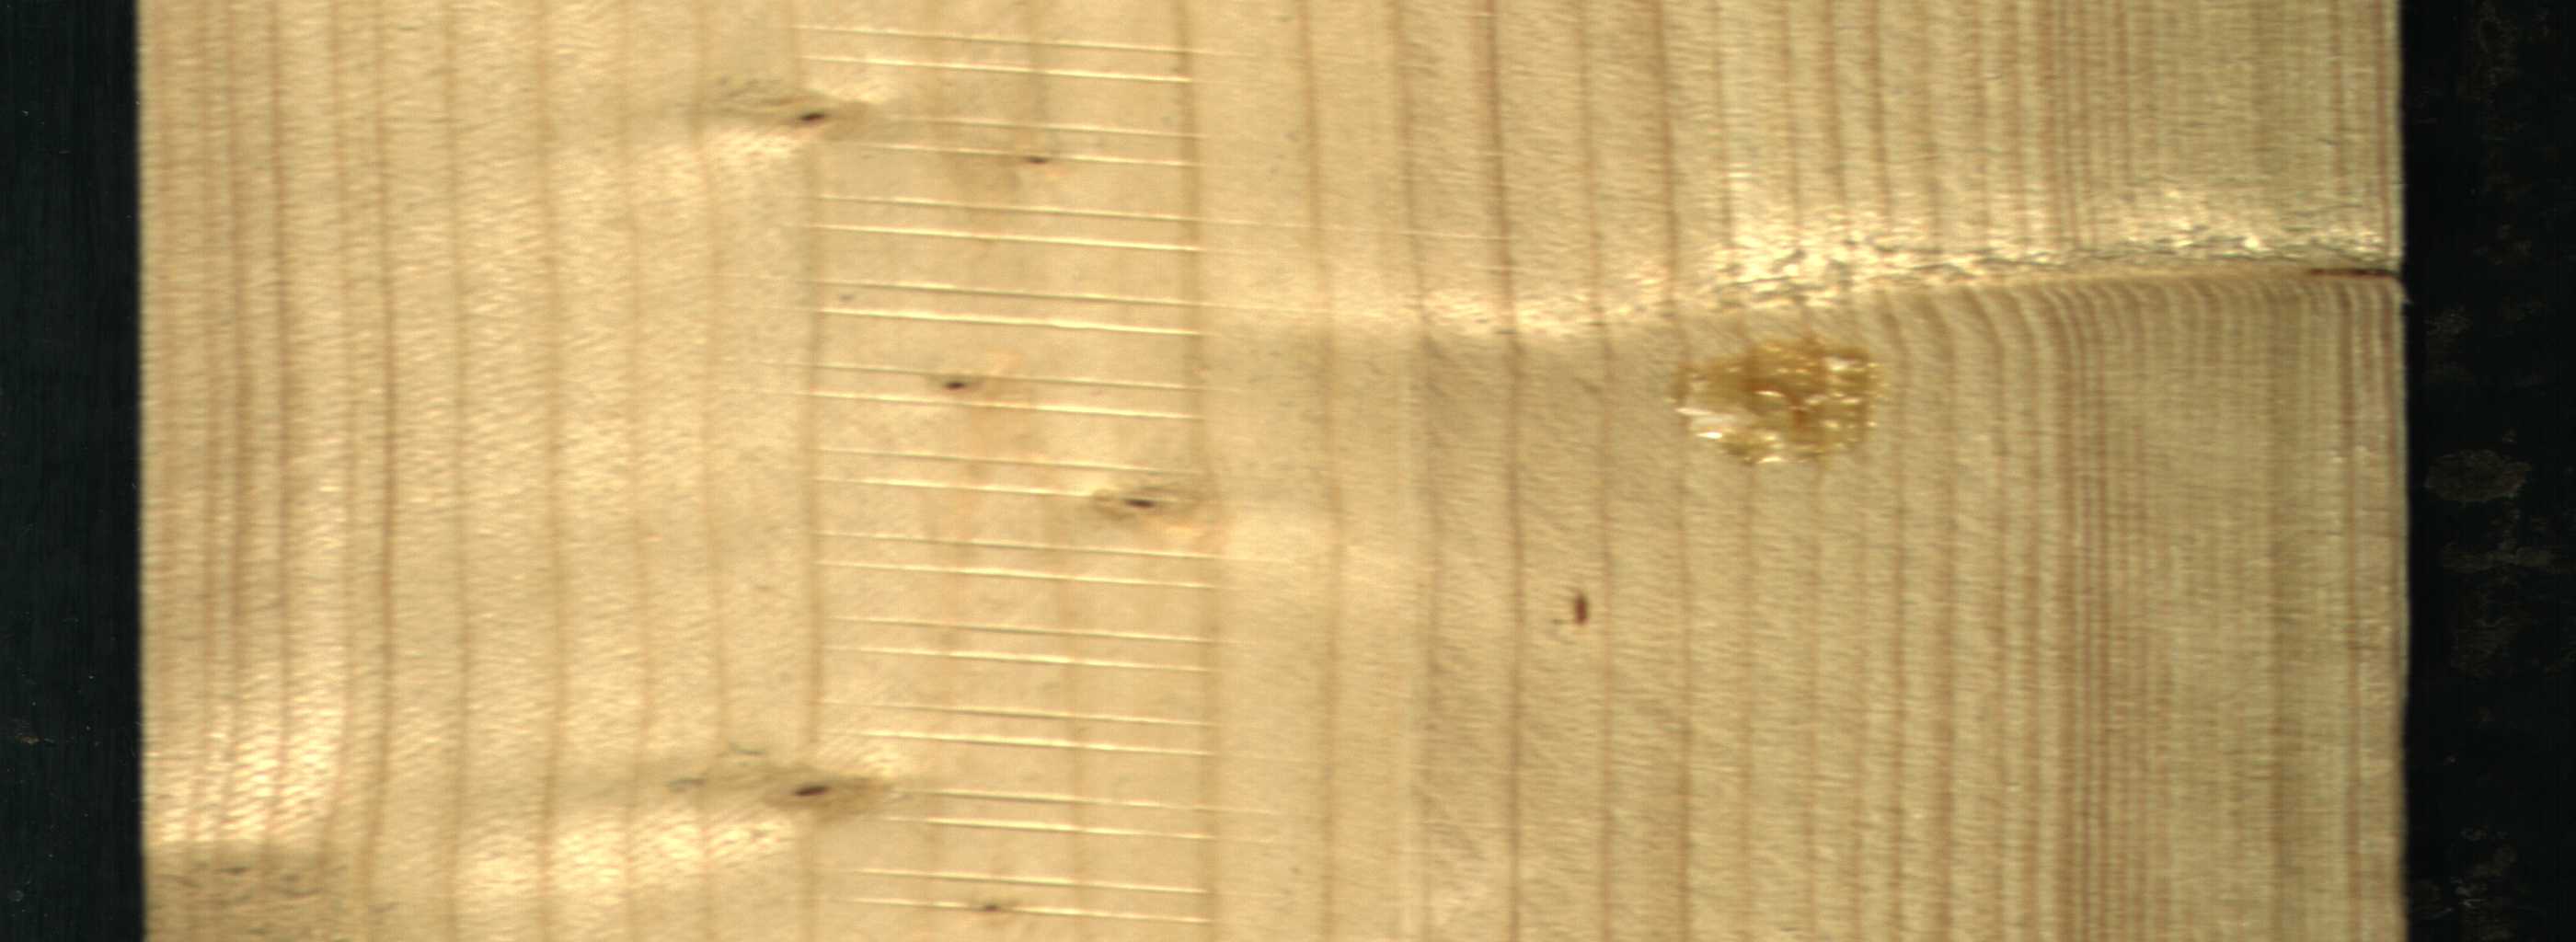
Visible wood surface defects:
resin
Live_Knot
Live_Knot
Live_Knot